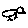
Label: bird